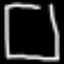
Label: square